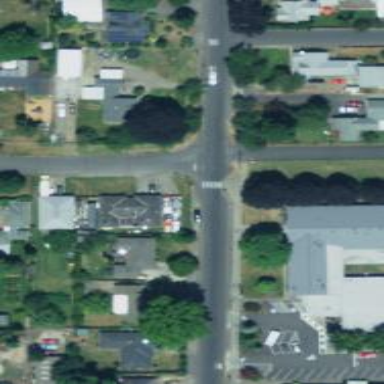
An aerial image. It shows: Marked crossing on footway.